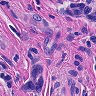
Metastatic tissue present: yes